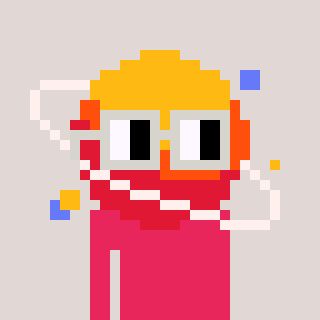
a pixel art character with square light gray glasses, a saturn-shaped head and a redpinkish-colored body on a warm background